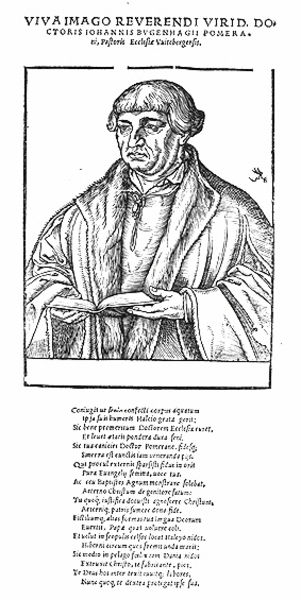
Titel: Bildnis des Johannes Bugenhagen
Künstler: Gregor Bruno
Institution: (Seriendruck)
Schlagwörter: hand, kopf, mann, umhang, weiß, frisur, haar, mund, nase, ohr, schmuck, schwarz, zeichnung, blick, hemd, augen, bibel, falten, gesicht, halten, kleidung, kragen, pelz, rahmen, ärmel, bildnis, hals, hände, portrait, porträt, auge, gewand, haare, mantel, blatt, kinn, locken, fell, holzschnitt, schrift, papier, umrisse, grafik, graphik, linien, rand, lesen, faltenwurf, augenbraue, fein, name, offen, philosoph, buch, linie, druck, radierung, stich, titel, seite, illustration, scharz, schwarzweiß, text, buchstaben, schriftsteller, überschrift, titelblatt, rolle, druckg, prediger, pelzkragen, mittelalter, gedicht, mönch, luther, heiliger, gelehrter, zeilen, aufgeschlagen, verse, typographie, latein, lateinisch, martin, seriendruck, tich, rafik, cranach, lucas cranach, buchrolle, viva, te, text schrift, lyriker